Question: I have 2 HTML table. First column there are checkbox to check rows and when I click button on the top of the table it'll move data to another table. For example: Add members to the group by selecting the checkboxes in the table on the right and clicking "Add to Group". To remove group members, select users in the table on the left and click "Remove from Group". How can I do it. This's my screenshot

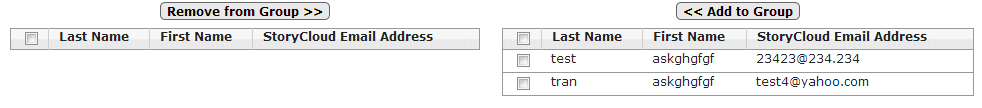
Answer: try this
$('class').each(function(){
'''
if($(this).is(' checked'))
$('#otherTable tbody').append($(this).find().closest('tr).html());
});
'''